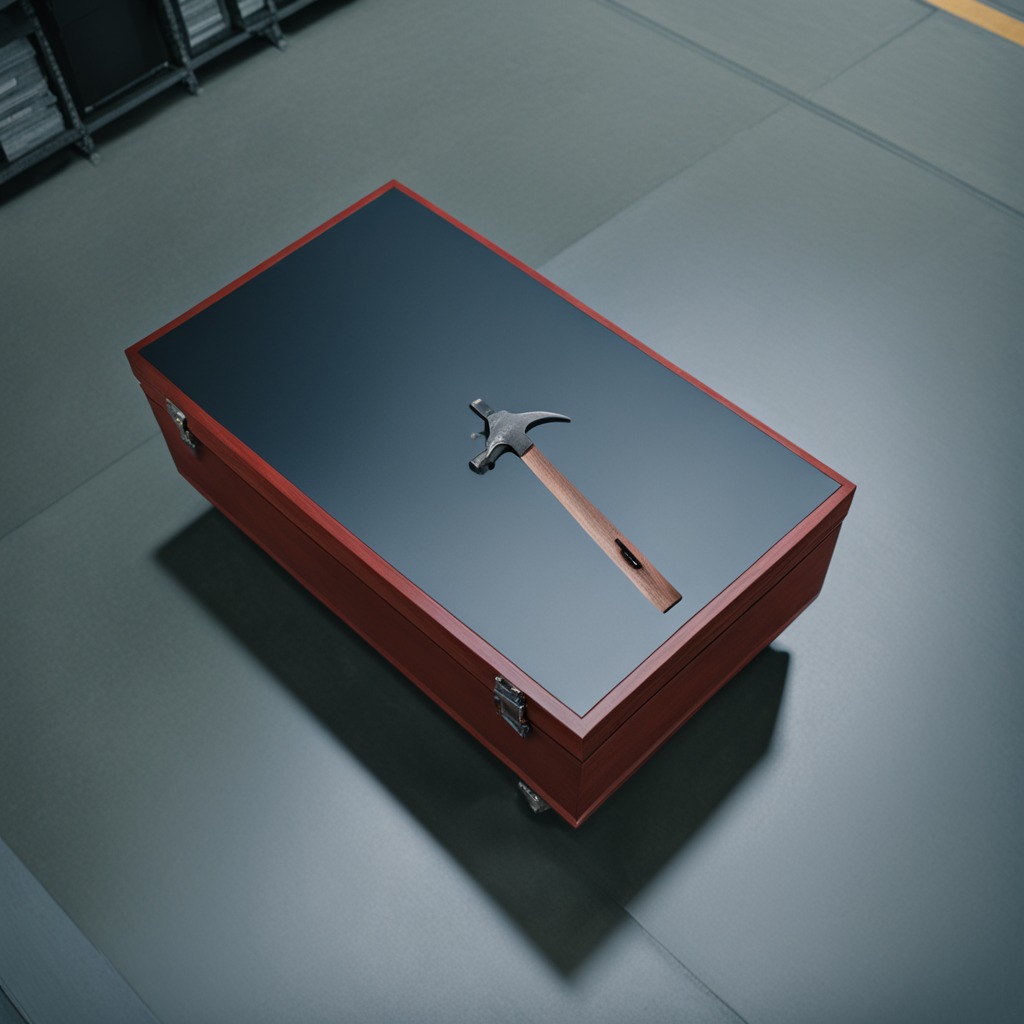
A hammer lies on the toolbox surface in an airplane hangar workshop 8K.